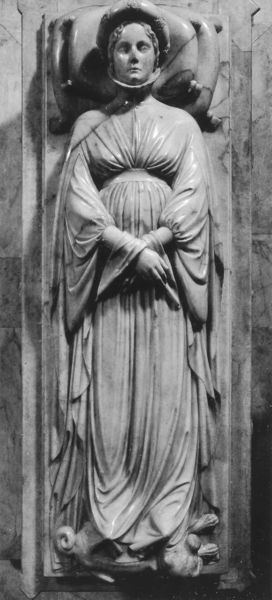
Titel: Grabmal für Ilaria del Carretto
Künstler: Jacopo della Quercia
Standort: Lucca, S. Martino (EU - I)
Schlagwörter: hand, kopf, weiß, frau, grau, kleid, marmor, gürtel, hund, tuch, haube, arme, falten, gesicht, sockel, tod, hände, gewand, stehend, skulptur, füße, liegen, kissen, gefaltet, bett, liegend, foto, kreuz, schwarzweiß, sarg, grab, grabmal, lager, sargdeckel, kreuzt, schwarz